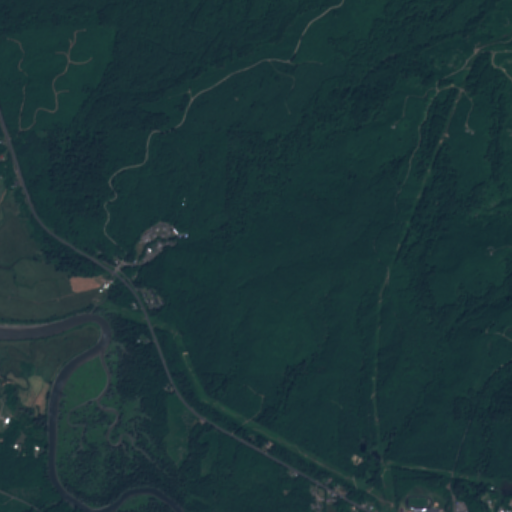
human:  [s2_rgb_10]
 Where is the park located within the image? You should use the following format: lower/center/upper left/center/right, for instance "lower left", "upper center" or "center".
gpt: The park is located in the lower right of the image.
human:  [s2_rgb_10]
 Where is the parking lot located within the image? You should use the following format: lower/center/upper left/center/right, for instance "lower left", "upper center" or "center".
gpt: The parking lot is located in the lower right of the image.
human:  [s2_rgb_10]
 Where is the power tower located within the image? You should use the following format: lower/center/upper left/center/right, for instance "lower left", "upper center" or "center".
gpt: The power tower is located in the lower right of the image.
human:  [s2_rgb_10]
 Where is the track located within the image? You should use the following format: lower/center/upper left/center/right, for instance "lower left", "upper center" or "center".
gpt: The track is located in the lower right of the image.
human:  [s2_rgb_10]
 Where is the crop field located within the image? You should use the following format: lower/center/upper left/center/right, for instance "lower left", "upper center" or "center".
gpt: There is no crop field in the image.